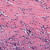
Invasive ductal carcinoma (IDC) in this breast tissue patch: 0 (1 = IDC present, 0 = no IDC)